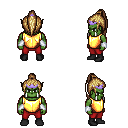
a pixel art fantasy rpg character, male body template, orc, green skin, gold chest armor, red pants, blonde long topknot hairstyle, purple tiara, white cloth bracers, black shoes, four views (front, back, left, right), 2x2 character sprite sheet, small pixel art, hard edges, no anti-aliasing